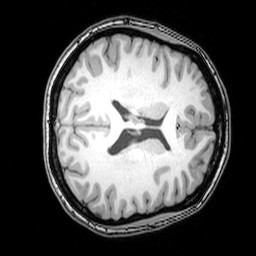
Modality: T1w
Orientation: axial
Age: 24
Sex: female
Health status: healthy
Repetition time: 0.081 s
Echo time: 0.037 s